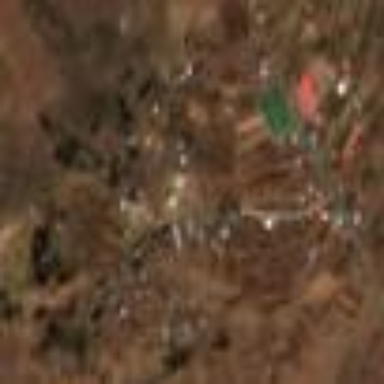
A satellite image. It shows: Rural residential area in village.